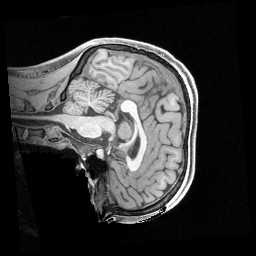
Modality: T1w
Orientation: sagittal
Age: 20
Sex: female
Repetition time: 2.4 s
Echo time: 0.00222 s